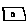
Label: square